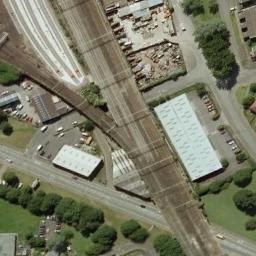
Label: railway